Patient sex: F
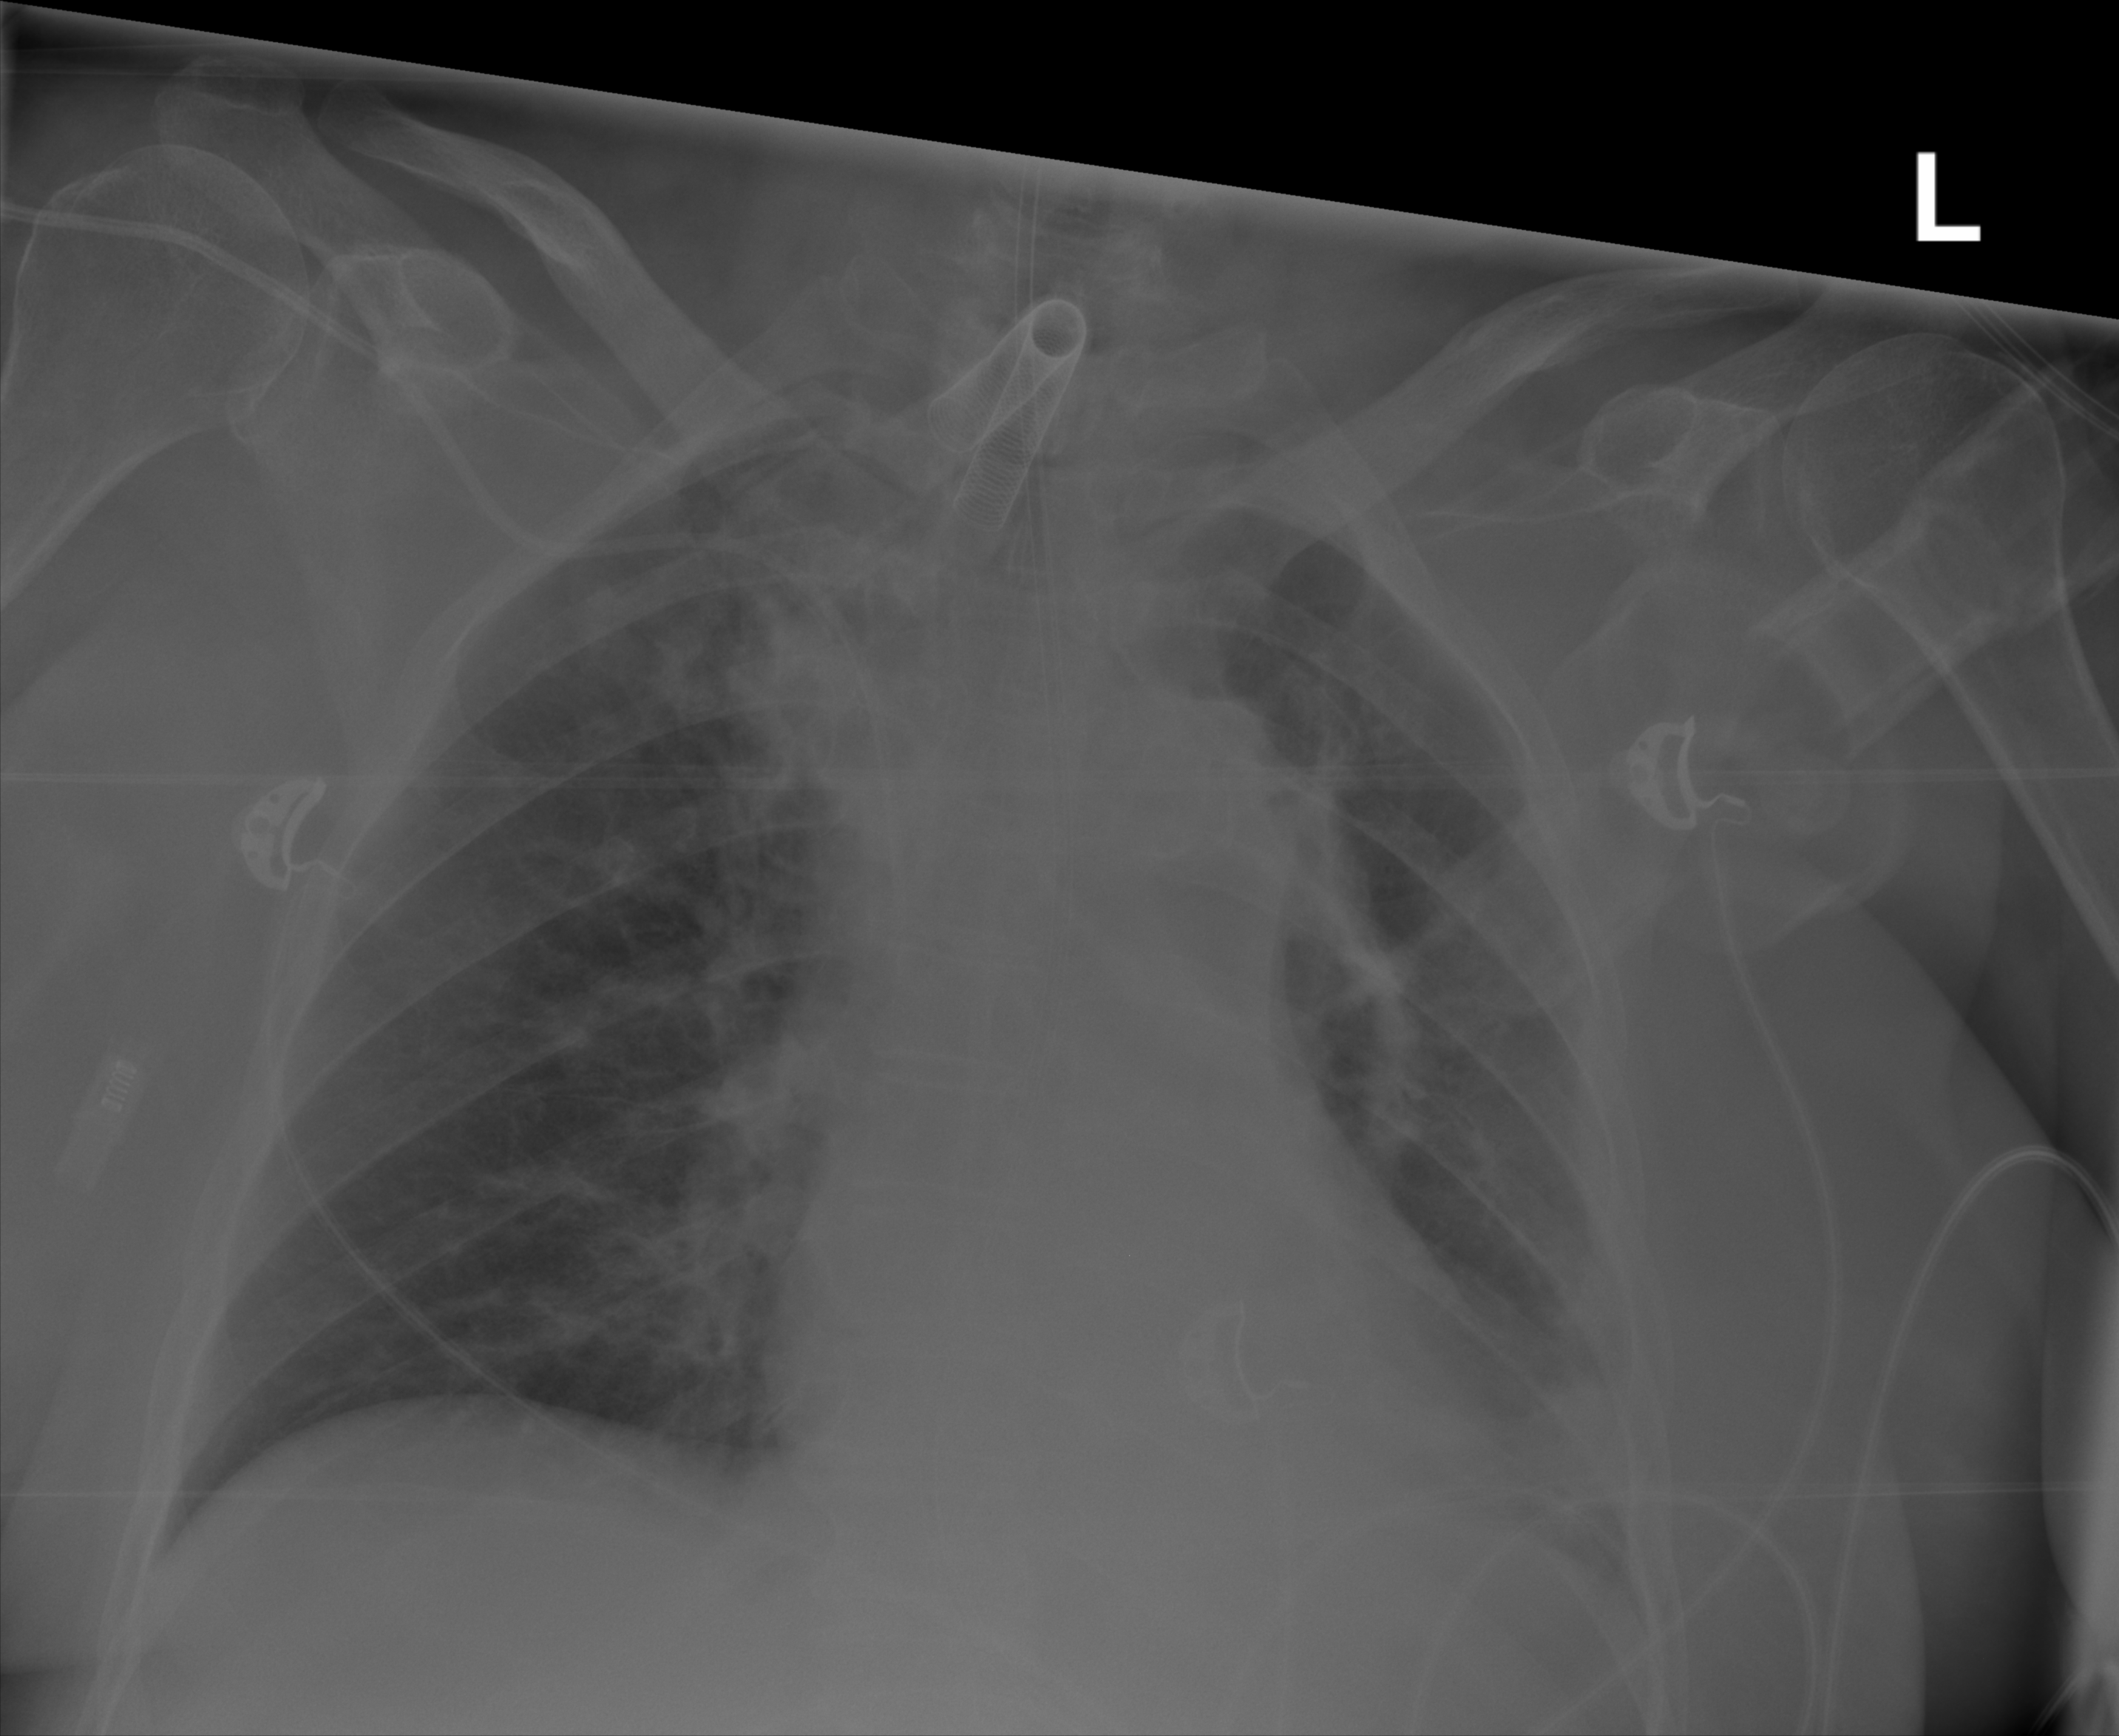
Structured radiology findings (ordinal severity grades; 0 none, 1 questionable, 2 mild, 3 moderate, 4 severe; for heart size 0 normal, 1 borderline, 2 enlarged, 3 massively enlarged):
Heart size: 0
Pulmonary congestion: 0
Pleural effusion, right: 0
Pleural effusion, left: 2
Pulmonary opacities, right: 2
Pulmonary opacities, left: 2
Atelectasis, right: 0
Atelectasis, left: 2